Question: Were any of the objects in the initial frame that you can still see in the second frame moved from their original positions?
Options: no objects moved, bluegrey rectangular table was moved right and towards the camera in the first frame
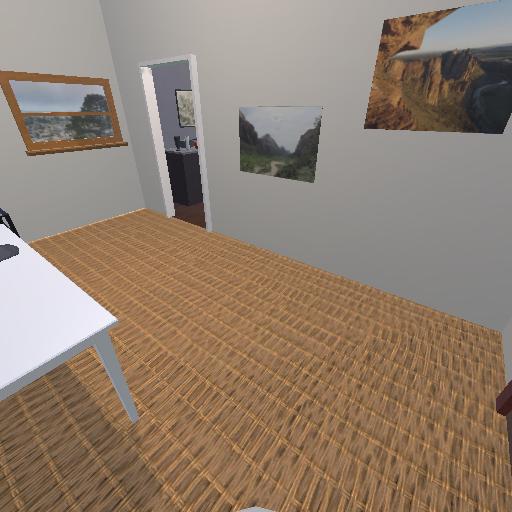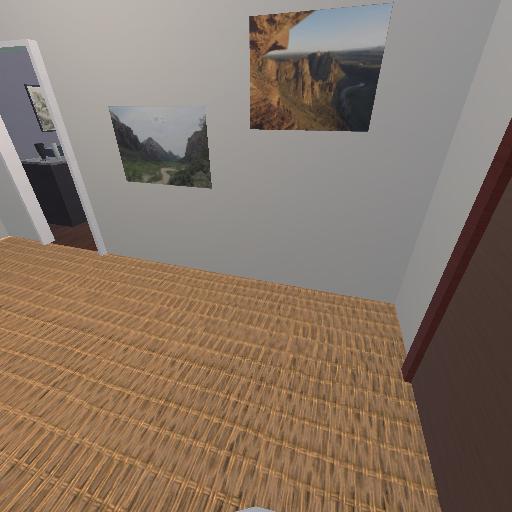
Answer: no objects moved